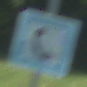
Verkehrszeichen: Fernsprecher
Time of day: MorningAfternoon
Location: Outdoor (Nature)
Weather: Clear
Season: NotSpecified
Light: Natural